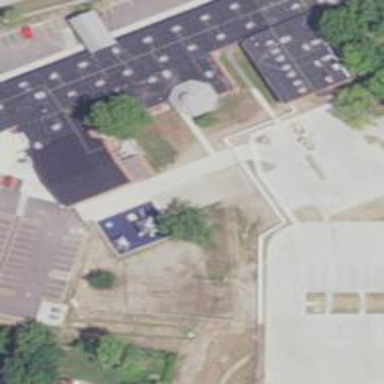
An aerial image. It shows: Schoolyard with asphalt surface.